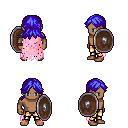
a pixel art fantasy rpg character, male body template, human, dark skin, pink tattered cape, gold greaves, blue loose hair, shield, four views (front, back, left, right), 2x2 character sprite sheet, small pixel art, hard edges, no anti-aliasing